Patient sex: F
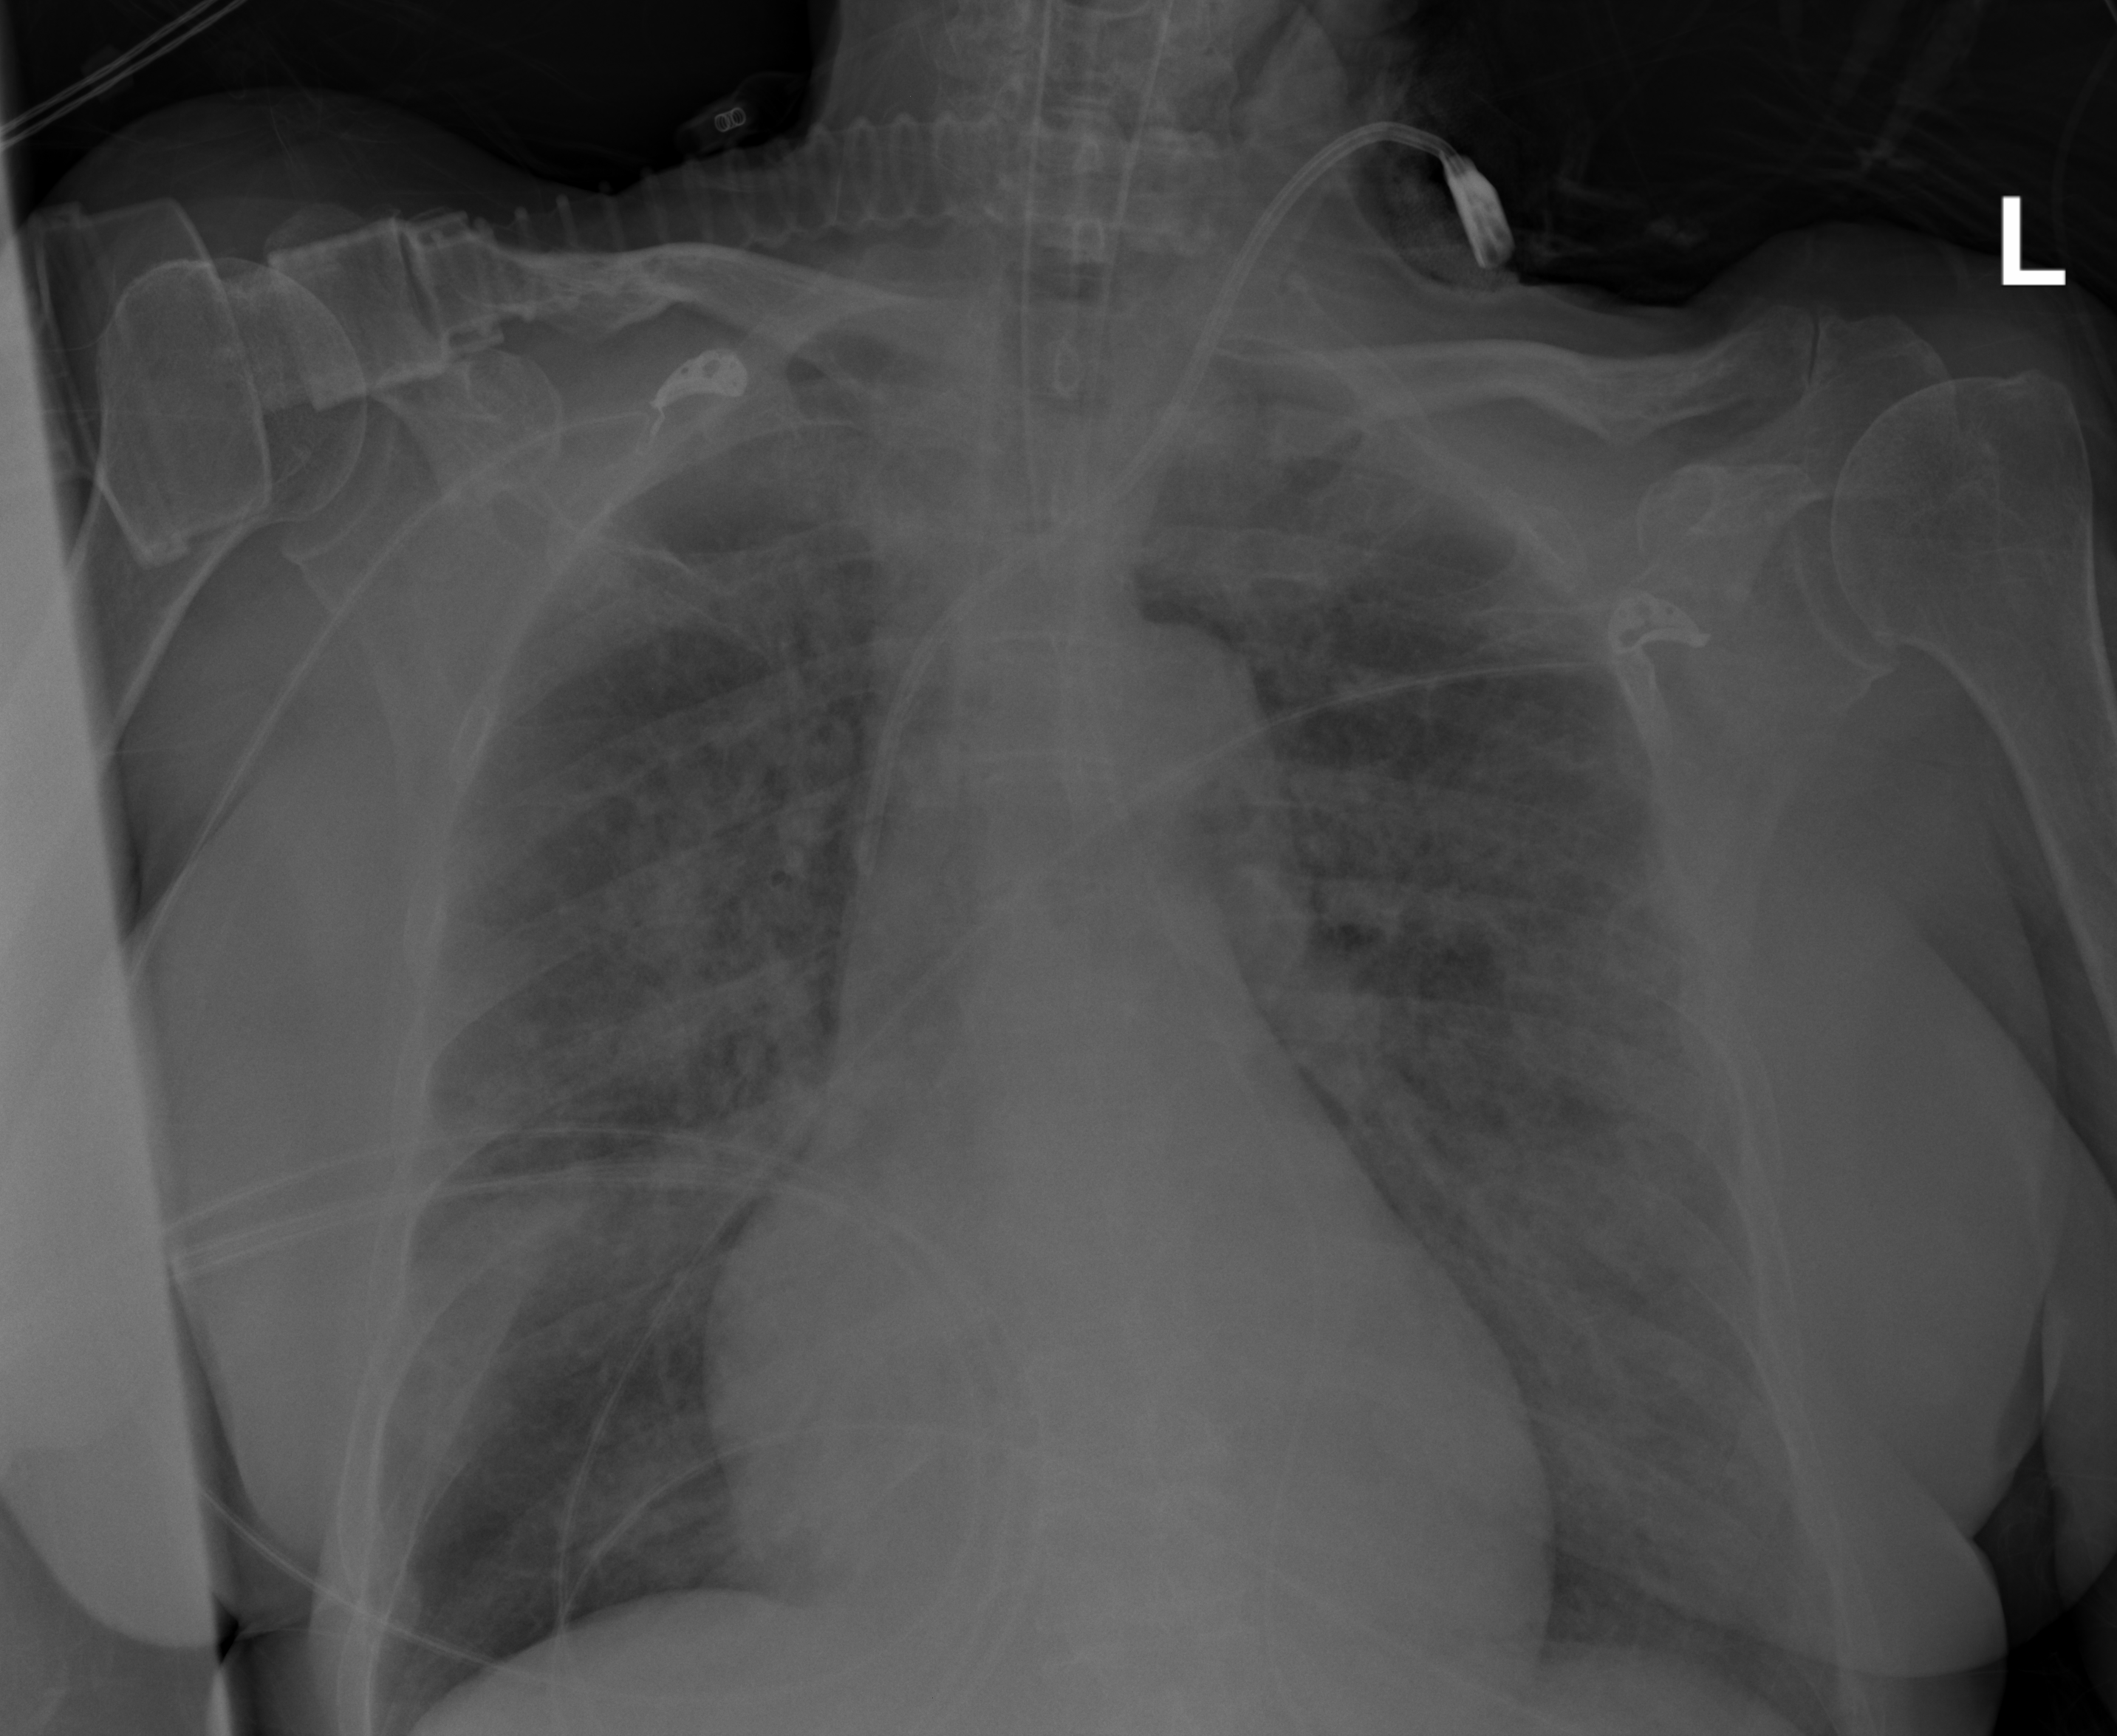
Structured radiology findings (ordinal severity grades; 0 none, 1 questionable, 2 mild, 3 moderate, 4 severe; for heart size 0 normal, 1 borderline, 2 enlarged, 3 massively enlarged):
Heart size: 2
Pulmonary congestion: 2
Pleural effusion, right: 0
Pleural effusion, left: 0
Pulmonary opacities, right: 3
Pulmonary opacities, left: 3
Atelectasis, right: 3
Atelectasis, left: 3